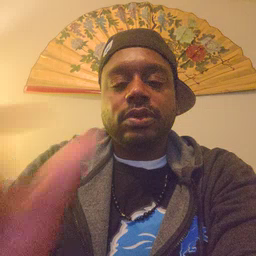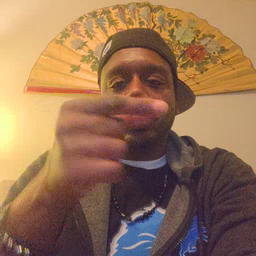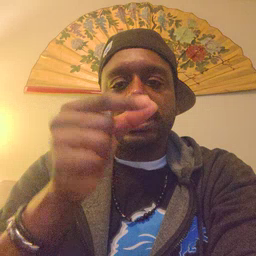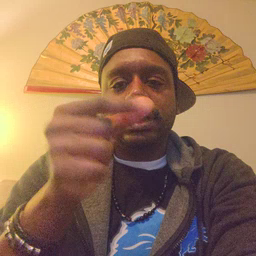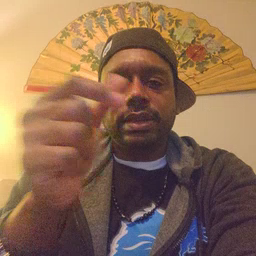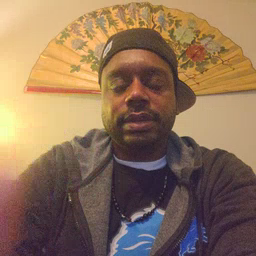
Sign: green